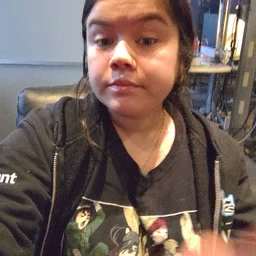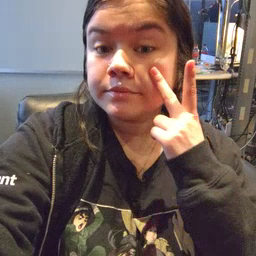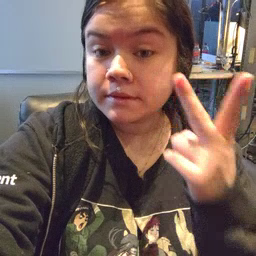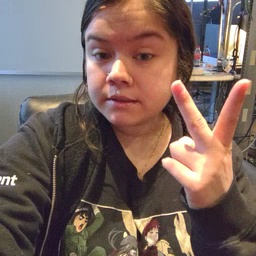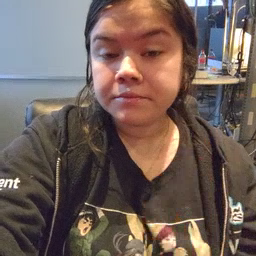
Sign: see